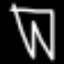
Label: pants